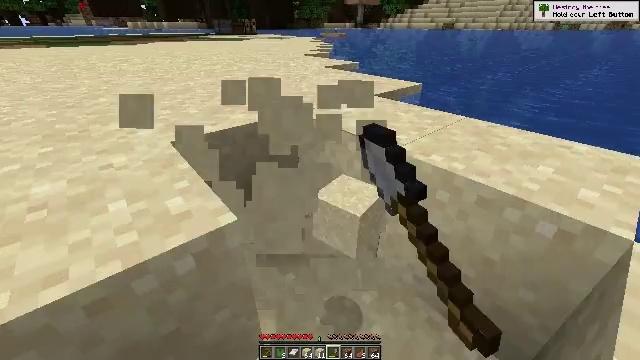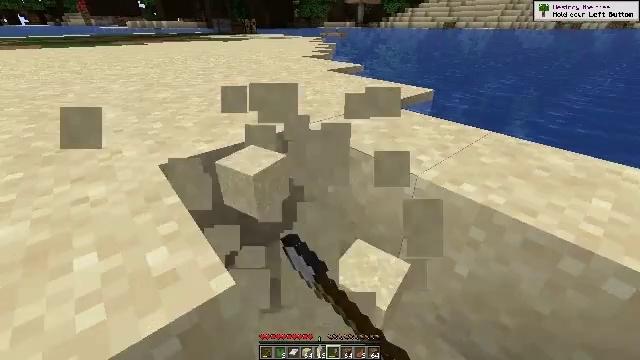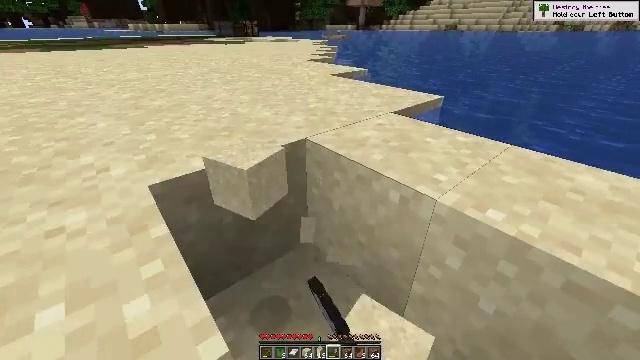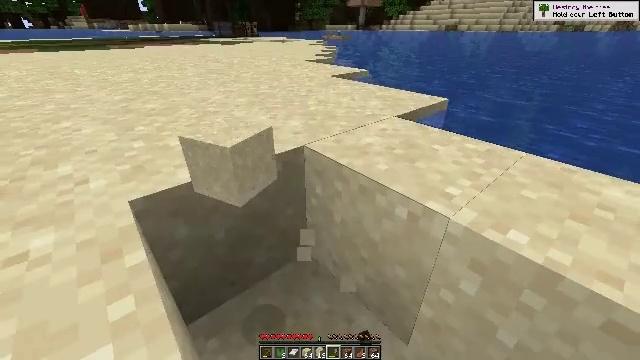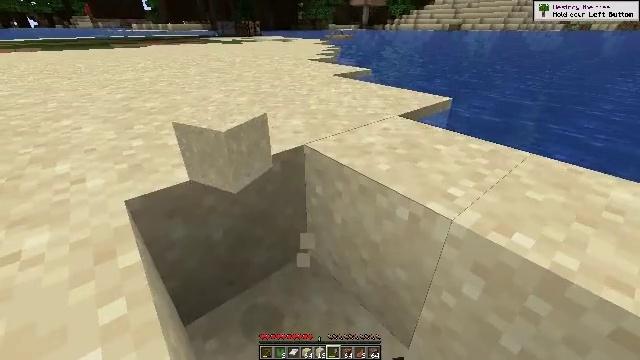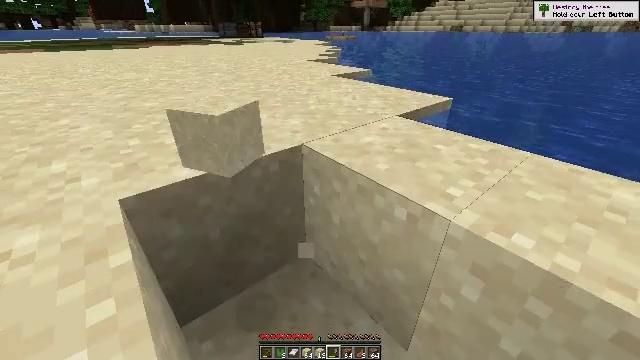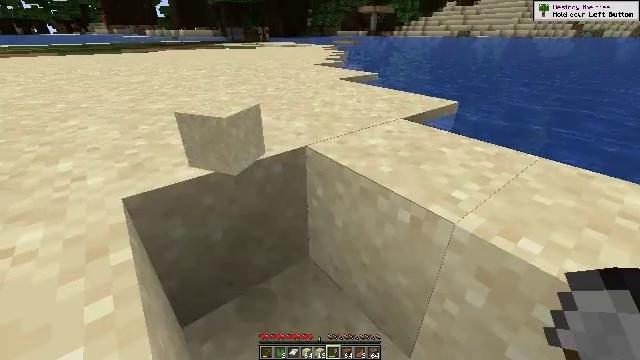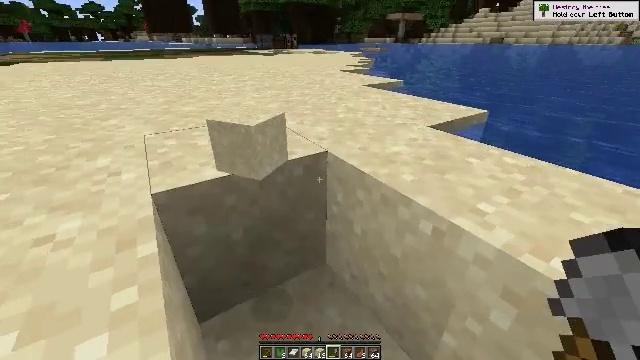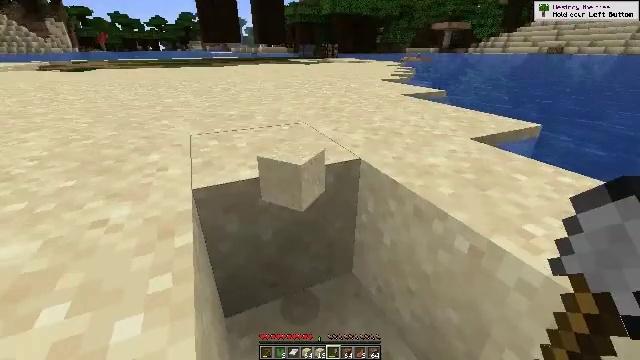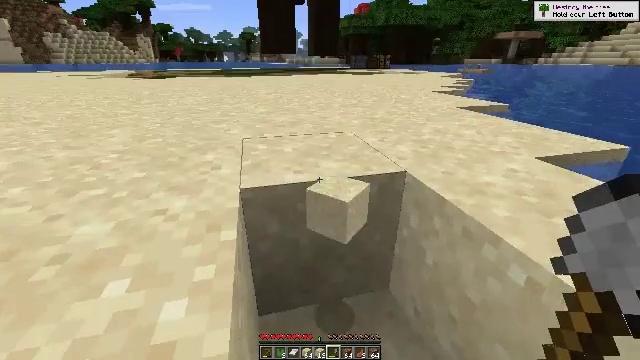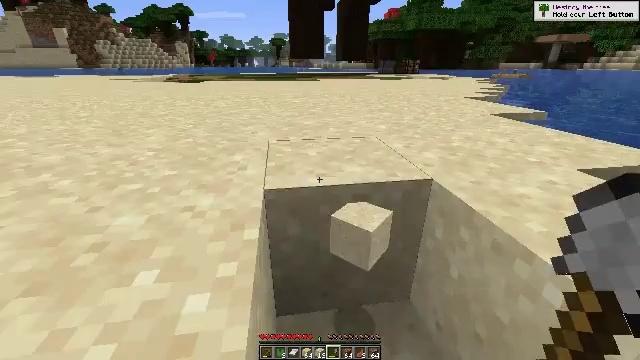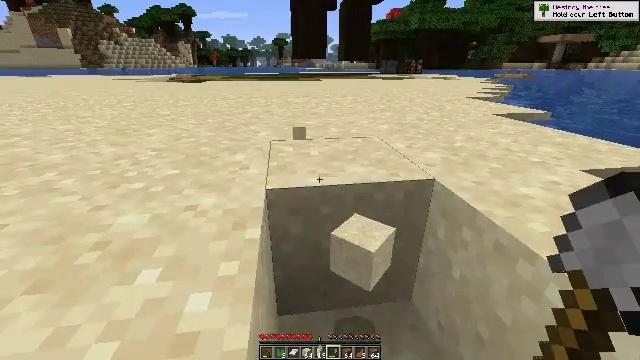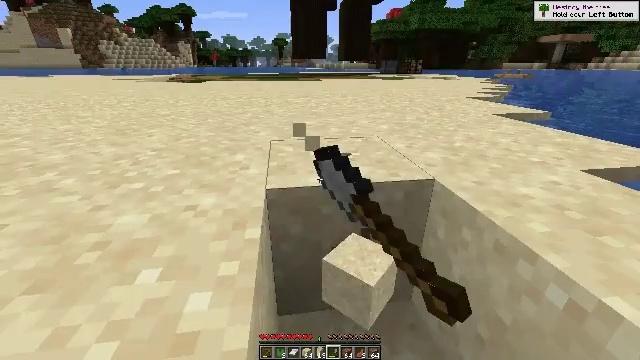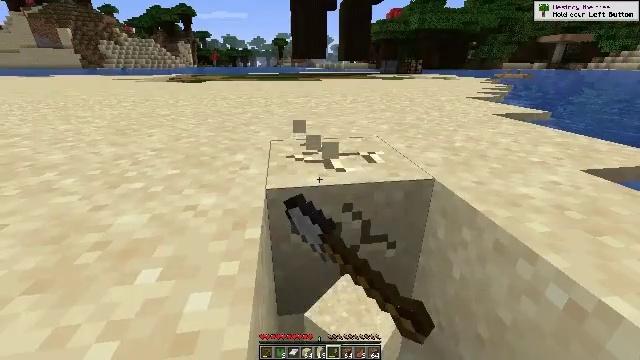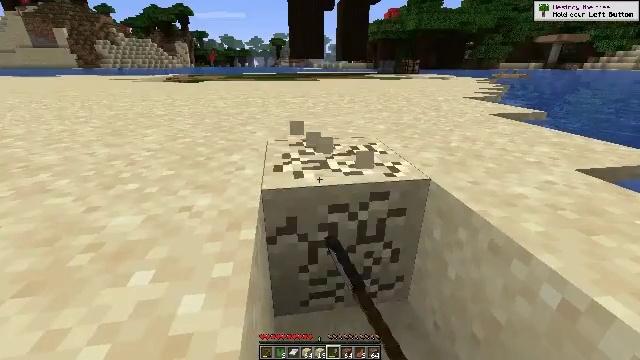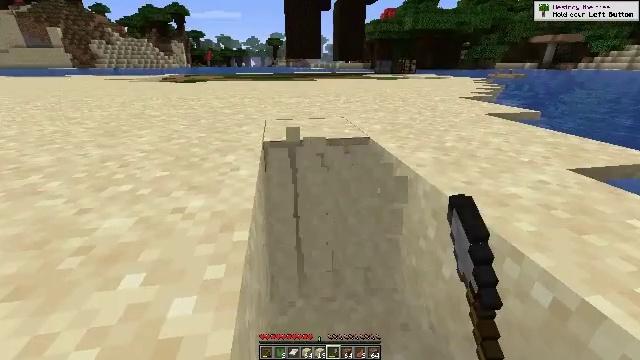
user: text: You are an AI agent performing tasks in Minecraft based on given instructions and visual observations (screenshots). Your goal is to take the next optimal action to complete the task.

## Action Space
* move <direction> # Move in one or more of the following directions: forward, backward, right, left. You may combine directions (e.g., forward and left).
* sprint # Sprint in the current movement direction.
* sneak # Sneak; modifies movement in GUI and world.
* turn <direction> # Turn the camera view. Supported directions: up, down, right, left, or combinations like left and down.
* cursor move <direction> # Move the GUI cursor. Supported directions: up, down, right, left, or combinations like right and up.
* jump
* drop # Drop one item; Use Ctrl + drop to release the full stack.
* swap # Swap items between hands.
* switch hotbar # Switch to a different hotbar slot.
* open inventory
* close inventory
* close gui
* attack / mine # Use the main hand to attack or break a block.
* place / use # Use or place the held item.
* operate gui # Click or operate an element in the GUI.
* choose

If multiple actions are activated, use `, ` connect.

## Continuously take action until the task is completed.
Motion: motion action
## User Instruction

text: Dig up some sand.
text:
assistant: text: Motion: move forward
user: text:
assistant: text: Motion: move forward
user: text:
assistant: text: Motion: no_op
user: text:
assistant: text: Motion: no_op
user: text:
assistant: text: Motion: no_op
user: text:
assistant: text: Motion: turn left
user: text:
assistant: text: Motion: turn left and up
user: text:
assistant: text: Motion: turn left and up
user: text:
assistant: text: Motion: turn left and up
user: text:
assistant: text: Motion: turn left
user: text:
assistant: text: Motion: attack / mine
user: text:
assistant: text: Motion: attack / mine
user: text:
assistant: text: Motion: attack / mine
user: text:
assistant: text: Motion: move forward, attack / mine
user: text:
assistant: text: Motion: move forward, attack / mine
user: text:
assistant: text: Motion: move forward, turn right, attack / mine
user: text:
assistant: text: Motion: move forward, attack / mine
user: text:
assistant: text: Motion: move forward and move right, attack / mine
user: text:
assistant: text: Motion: move forward and move right, attack / mine
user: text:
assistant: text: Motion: move forward and move right, attack / mine
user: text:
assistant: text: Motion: move forward and move right, attack / mine
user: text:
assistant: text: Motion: move forward and move right, attack / mine
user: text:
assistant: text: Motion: move forward, attack / mine
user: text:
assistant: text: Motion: move forward, turn right and down
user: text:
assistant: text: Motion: move forward and move left, turn right and down
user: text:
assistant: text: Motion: move forward and move left, turn right and down
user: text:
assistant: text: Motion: move left, turn right
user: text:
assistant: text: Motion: move left, turn right, attack / mine
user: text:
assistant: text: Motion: move left, turn right and down, attack / mine
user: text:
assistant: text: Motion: turn right, attack / mine